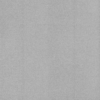
Label: dusty